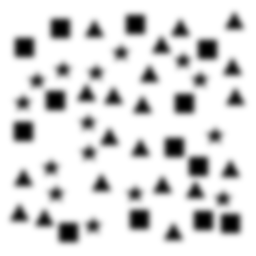
Squares: 13
Triangles: 20
Stars: 15
Total shapes: 48